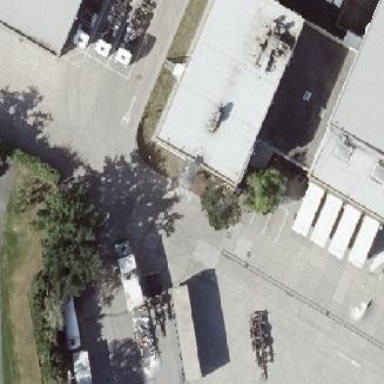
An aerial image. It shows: Commercial building.